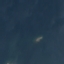
Land use / land cover: SeaLake